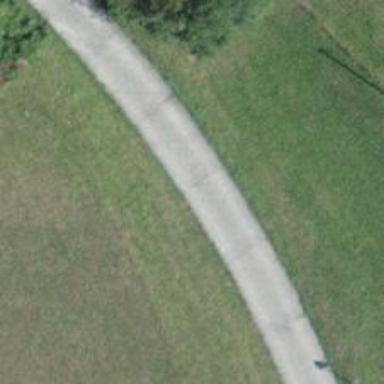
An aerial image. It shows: Concrete track with grade 1 quality.